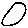
Label: circle